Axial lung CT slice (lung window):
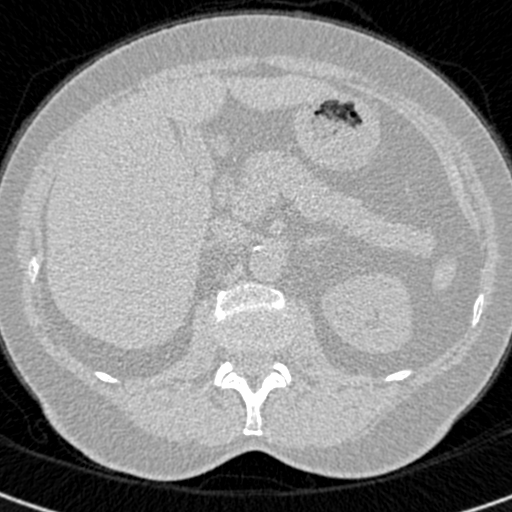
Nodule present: no